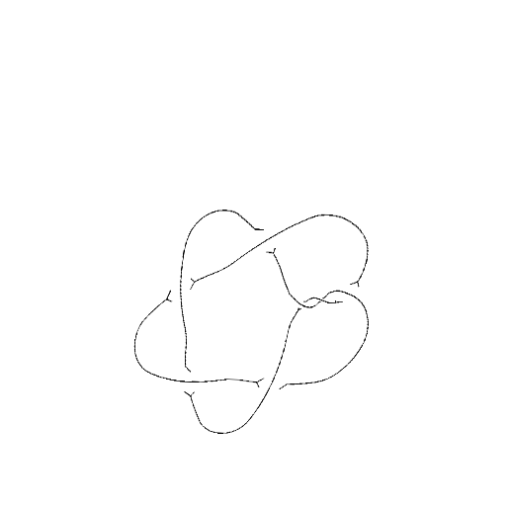
Crossing number: 7